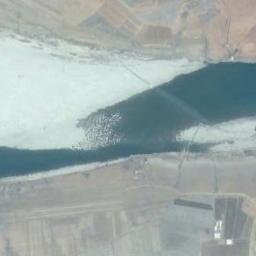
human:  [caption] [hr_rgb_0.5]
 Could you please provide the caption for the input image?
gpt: A curved turquoise river with white sand on the shore and tan fields on both sides .

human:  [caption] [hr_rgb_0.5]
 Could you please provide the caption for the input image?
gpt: The dark green river with a white floodplain goes through the wasteland .

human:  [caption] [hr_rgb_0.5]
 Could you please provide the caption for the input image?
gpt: Many neat places are near the river .

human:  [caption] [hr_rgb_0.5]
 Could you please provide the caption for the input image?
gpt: The river goes through bare farmland .

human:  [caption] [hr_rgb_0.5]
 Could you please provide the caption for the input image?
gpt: There are white sand and bare land around the river .